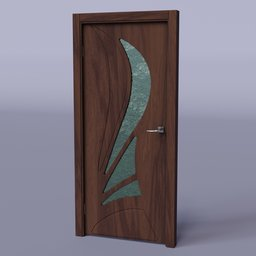
Label: architecture